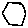
Label: hexagon